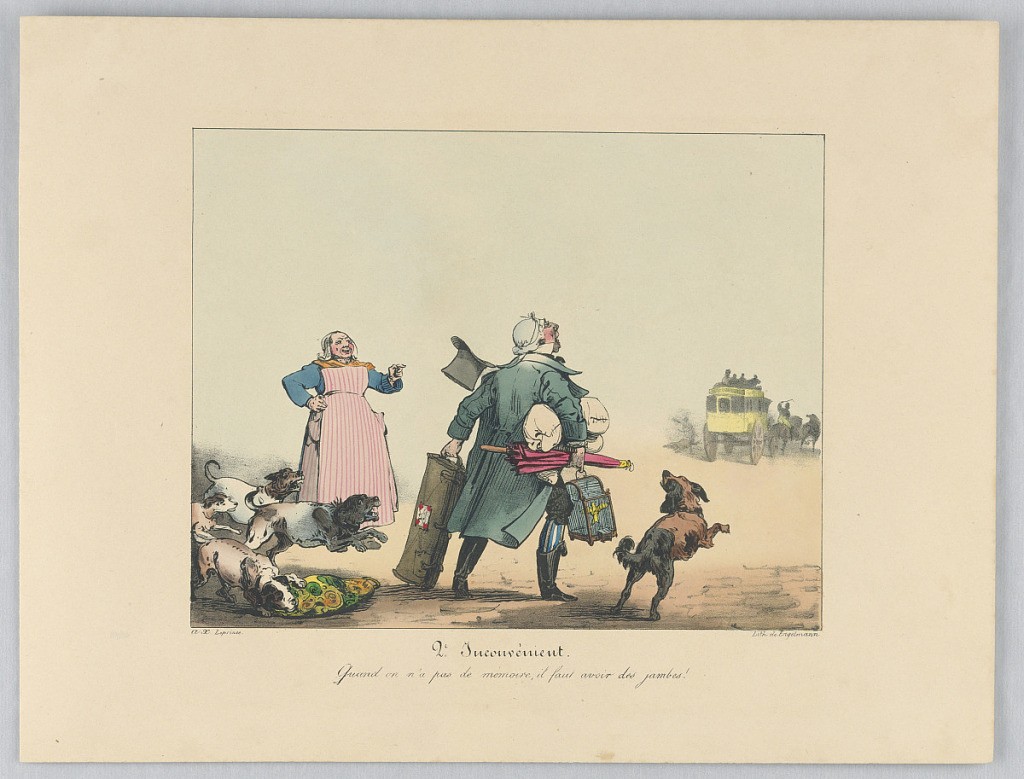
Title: Quand on n'a pas de memoire, il faur avoir des jambes! Plate 2 from "Inconvénient"
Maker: Auguste-Xavier Leprince, French, 1799 - 1826
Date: ca. 1825
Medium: Lithograph, brush and watercolor on paper
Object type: Print
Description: Men carrying a bird in a cage, an umbrella, and luggage has missed the coach, beyond. A woman, left, and five dogs. Title and artists' names below.